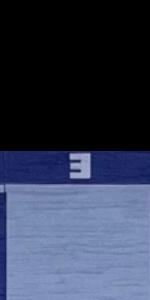
Label: Empty